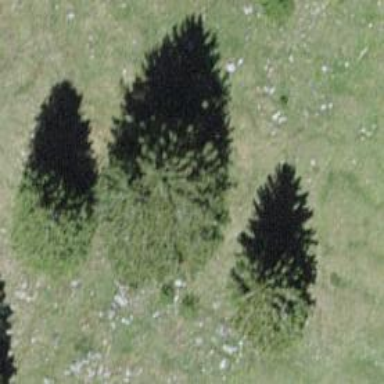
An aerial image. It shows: Needle-leaved tree in natural setting.